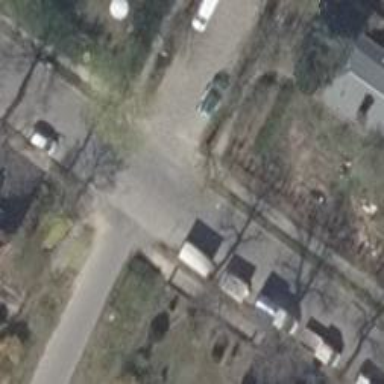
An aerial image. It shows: Residential road with separate sidewalks on both sides.